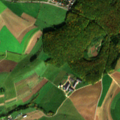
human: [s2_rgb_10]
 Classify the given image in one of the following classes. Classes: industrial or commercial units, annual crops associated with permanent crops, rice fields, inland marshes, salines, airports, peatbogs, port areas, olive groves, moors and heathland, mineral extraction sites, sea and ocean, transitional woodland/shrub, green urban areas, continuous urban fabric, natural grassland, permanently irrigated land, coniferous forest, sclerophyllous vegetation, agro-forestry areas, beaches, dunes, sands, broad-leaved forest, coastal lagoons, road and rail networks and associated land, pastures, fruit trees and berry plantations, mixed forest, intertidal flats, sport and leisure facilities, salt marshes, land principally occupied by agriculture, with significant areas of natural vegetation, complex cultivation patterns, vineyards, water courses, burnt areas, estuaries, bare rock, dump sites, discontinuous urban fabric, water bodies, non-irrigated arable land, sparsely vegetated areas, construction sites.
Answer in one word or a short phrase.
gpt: discontinuous urban fabric, non-irrigated arable land, complex cultivation patterns, broad-leaved forest, mixed forest